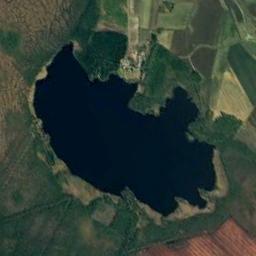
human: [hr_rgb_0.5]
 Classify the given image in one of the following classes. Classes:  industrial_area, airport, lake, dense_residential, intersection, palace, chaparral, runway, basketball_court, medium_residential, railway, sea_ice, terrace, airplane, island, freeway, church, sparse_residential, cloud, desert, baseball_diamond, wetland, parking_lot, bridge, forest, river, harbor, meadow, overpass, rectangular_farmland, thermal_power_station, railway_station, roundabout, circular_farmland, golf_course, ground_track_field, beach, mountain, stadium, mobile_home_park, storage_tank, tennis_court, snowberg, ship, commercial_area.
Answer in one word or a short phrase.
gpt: lake